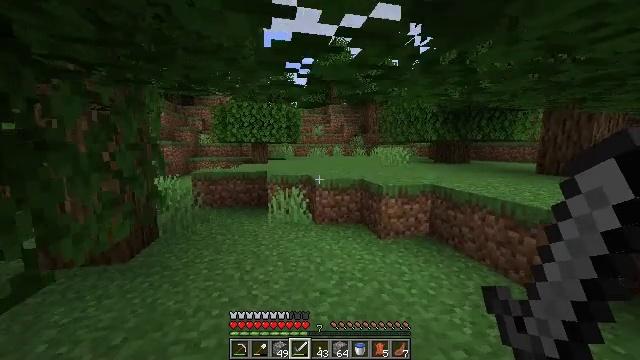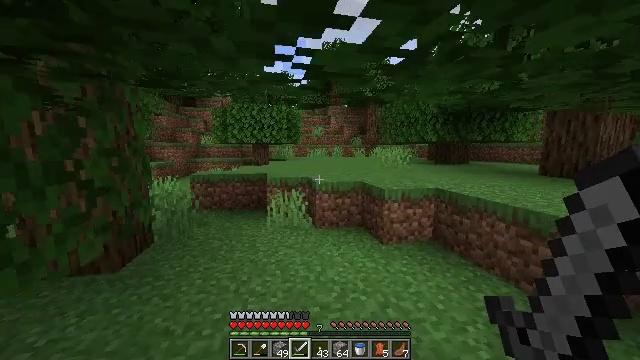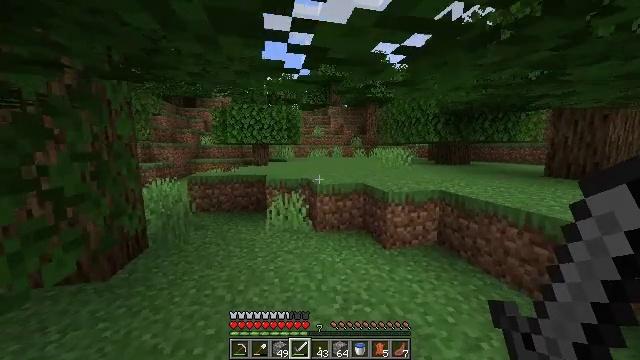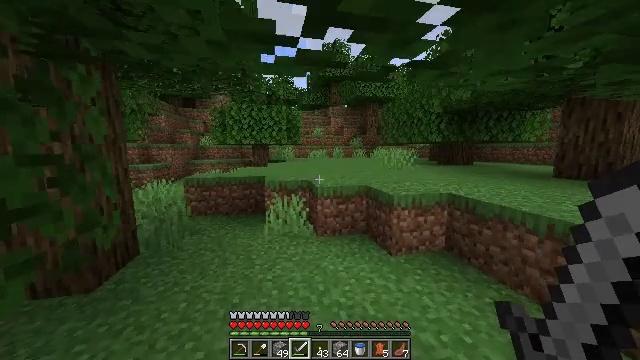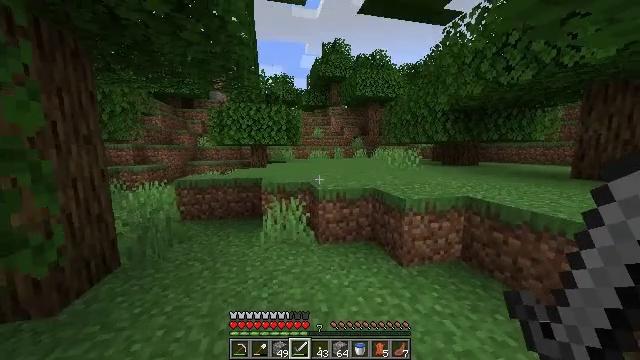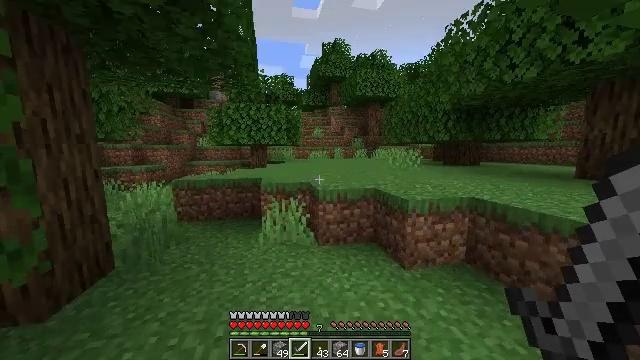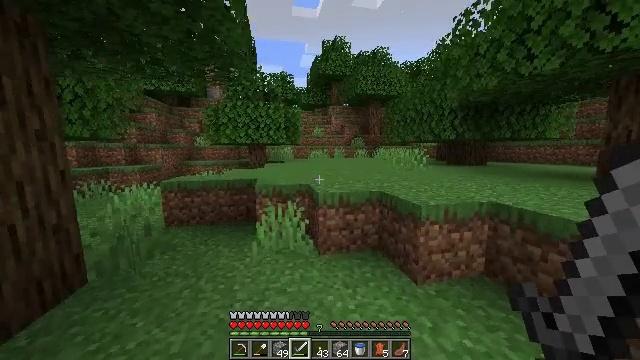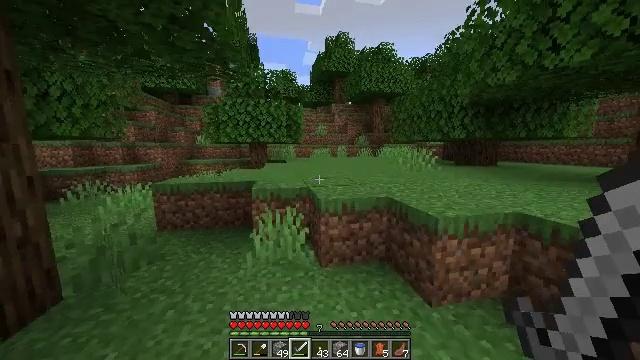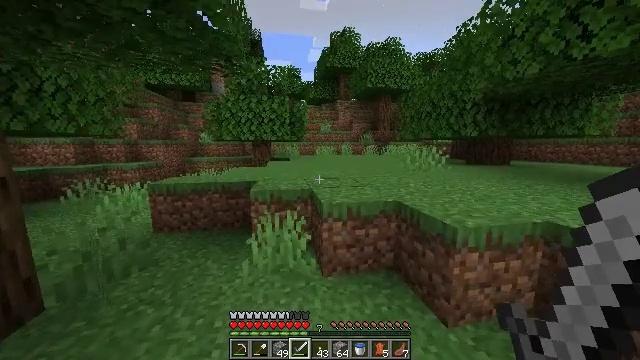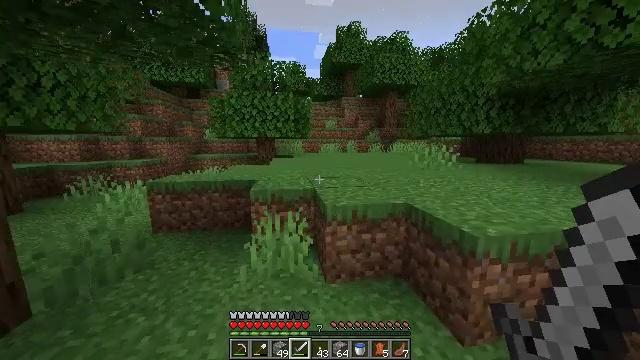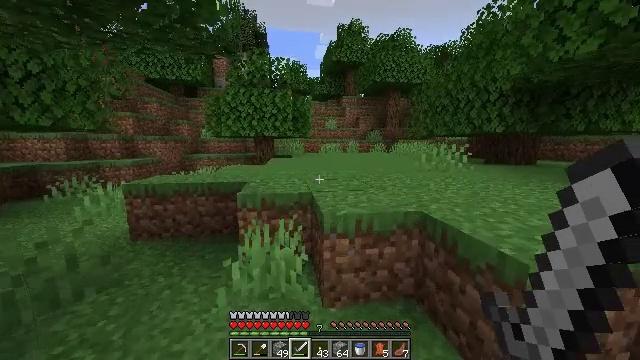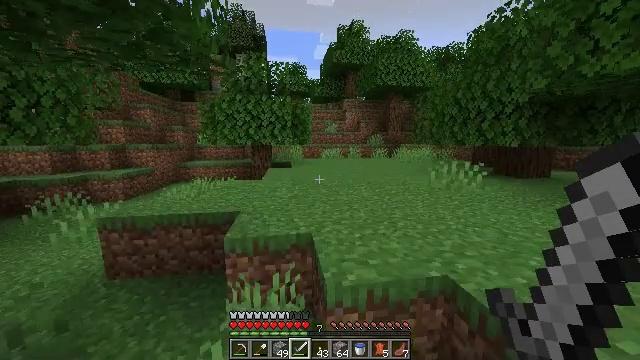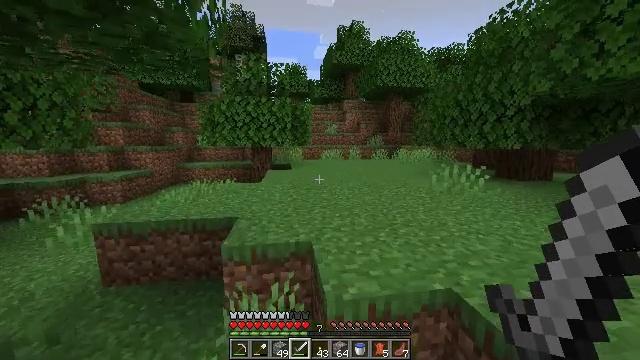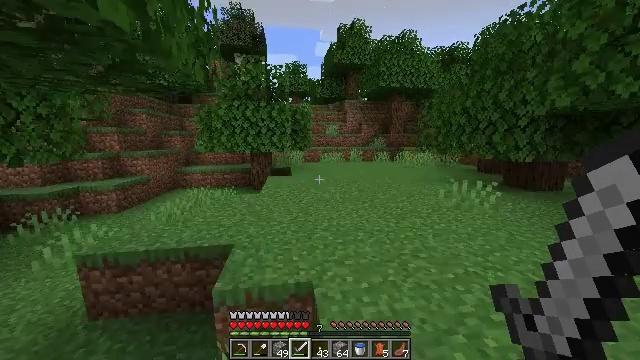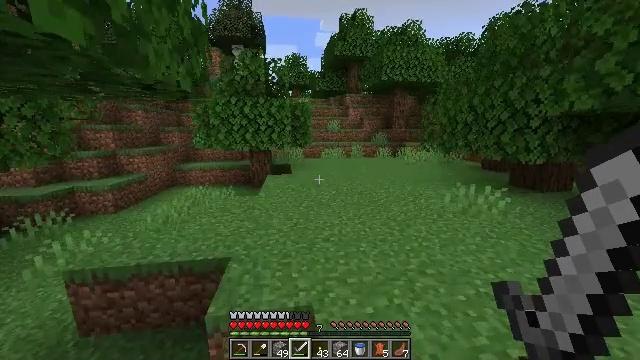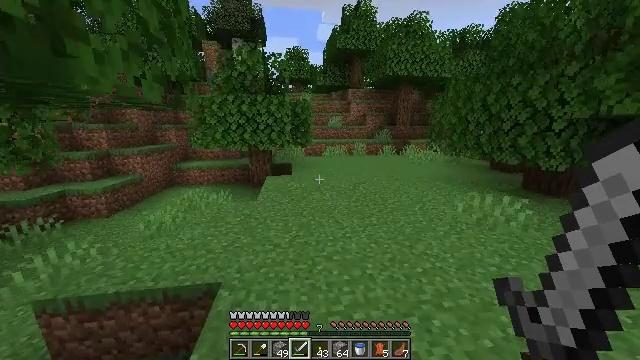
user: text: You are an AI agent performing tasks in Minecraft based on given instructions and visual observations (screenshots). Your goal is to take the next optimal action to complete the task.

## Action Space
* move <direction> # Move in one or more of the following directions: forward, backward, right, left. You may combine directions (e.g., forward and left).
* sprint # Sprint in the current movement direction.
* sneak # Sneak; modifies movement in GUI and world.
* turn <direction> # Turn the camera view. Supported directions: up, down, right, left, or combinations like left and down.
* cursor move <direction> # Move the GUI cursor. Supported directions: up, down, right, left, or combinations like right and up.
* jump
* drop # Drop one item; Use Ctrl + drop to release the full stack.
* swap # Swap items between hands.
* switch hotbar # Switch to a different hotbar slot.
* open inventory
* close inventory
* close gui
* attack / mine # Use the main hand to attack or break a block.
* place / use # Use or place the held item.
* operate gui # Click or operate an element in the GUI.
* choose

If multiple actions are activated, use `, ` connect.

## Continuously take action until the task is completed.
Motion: motion action
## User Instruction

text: Remove a peony from the inventory.
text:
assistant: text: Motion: move forward, sprint
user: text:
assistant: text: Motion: move forward, sprint
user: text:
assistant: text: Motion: move forward, sprint
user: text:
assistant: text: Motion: move forward, sprint
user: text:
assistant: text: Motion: move forward, sprint
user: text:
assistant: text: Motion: move forward, sprint
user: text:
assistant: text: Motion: move forward, sprint
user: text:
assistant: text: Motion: move forward, sprint, turn left
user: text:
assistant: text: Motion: move forward, sprint, turn left
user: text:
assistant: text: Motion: move forward, sprint
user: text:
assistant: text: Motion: move forward, sprint, jump
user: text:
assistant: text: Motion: move forward, sprint, jump
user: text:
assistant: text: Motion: move forward, sprint, jump
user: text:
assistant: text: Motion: move forward, sprint, turn down, jump
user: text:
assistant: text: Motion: move forward, sprint, turn down, jump
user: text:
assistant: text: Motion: move forward, sprint, jump
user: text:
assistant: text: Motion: move forward, sprint, jump
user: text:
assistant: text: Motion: move forward, sprint, jump
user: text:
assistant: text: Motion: move forward, sprint, jump
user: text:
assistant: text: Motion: move forward, sprint, turn right and up, jump
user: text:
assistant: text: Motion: move forward, sprint, turn right and up, jump
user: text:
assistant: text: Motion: move forward, sprint, jump
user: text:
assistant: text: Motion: move forward, sprint, jump
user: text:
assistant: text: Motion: move forward, sprint, jump
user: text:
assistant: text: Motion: move forward, sprint, jump
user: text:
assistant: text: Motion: move forward, sprint, jump
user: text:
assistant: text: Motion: move forward, sprint, jump
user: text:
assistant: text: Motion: move forward, sprint, jump
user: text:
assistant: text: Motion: move forward, sprint, jump
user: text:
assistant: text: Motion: move forward, sprint, jump